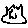
Label: cat